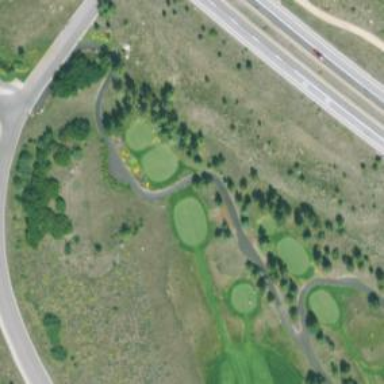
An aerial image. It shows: Track identified as Golf Cart Path.